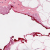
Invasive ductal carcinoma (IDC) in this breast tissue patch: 0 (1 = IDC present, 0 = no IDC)